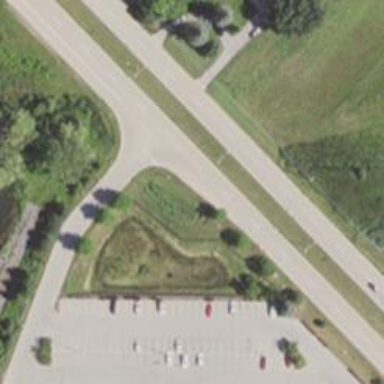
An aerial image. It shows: Road with stop sign.